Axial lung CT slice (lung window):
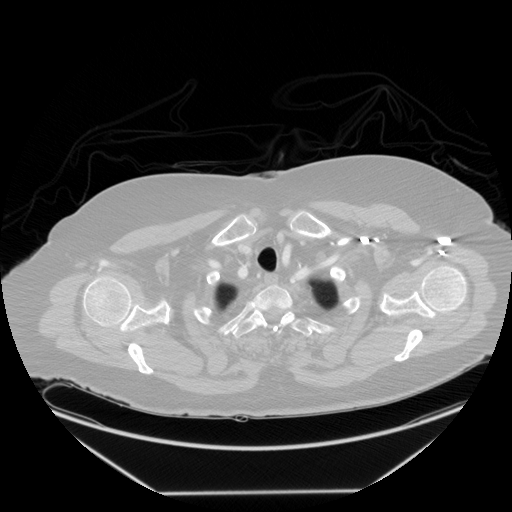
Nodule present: no